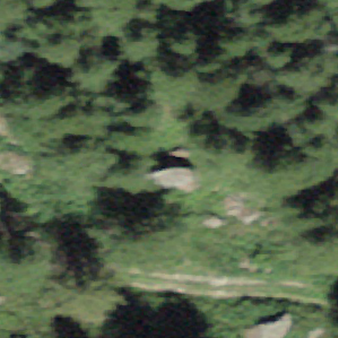
Label: bouldering_area